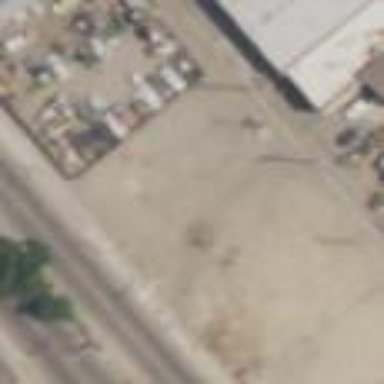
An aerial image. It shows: Commercial area with car shop.